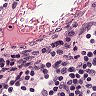
Metastatic tissue present: no